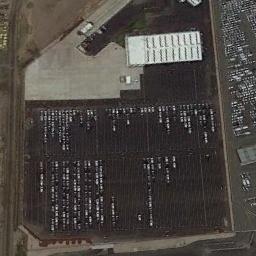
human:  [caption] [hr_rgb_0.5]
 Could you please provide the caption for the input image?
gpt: The parking lot has lots of cars arranged neatly in lines and a white building is next to the parking lot .

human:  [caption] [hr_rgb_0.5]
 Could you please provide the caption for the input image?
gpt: Six rows of cars were parked in the parking lot .

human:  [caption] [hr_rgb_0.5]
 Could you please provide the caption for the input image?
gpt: There are many different colors and styles of cars in the parking lot .

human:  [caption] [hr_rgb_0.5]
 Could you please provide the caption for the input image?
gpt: The parking lot is full of cars .

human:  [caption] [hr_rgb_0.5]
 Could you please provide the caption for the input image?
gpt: There are hundreds of cars on the parking lots beside a white building .